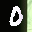
Label: 0